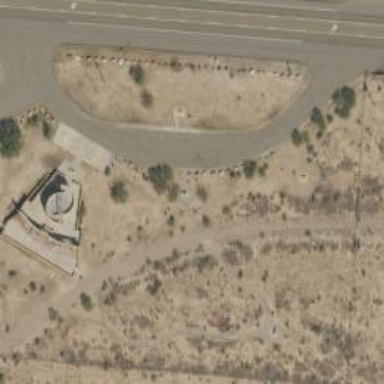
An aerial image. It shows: Memorial site with historic significance.